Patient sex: M
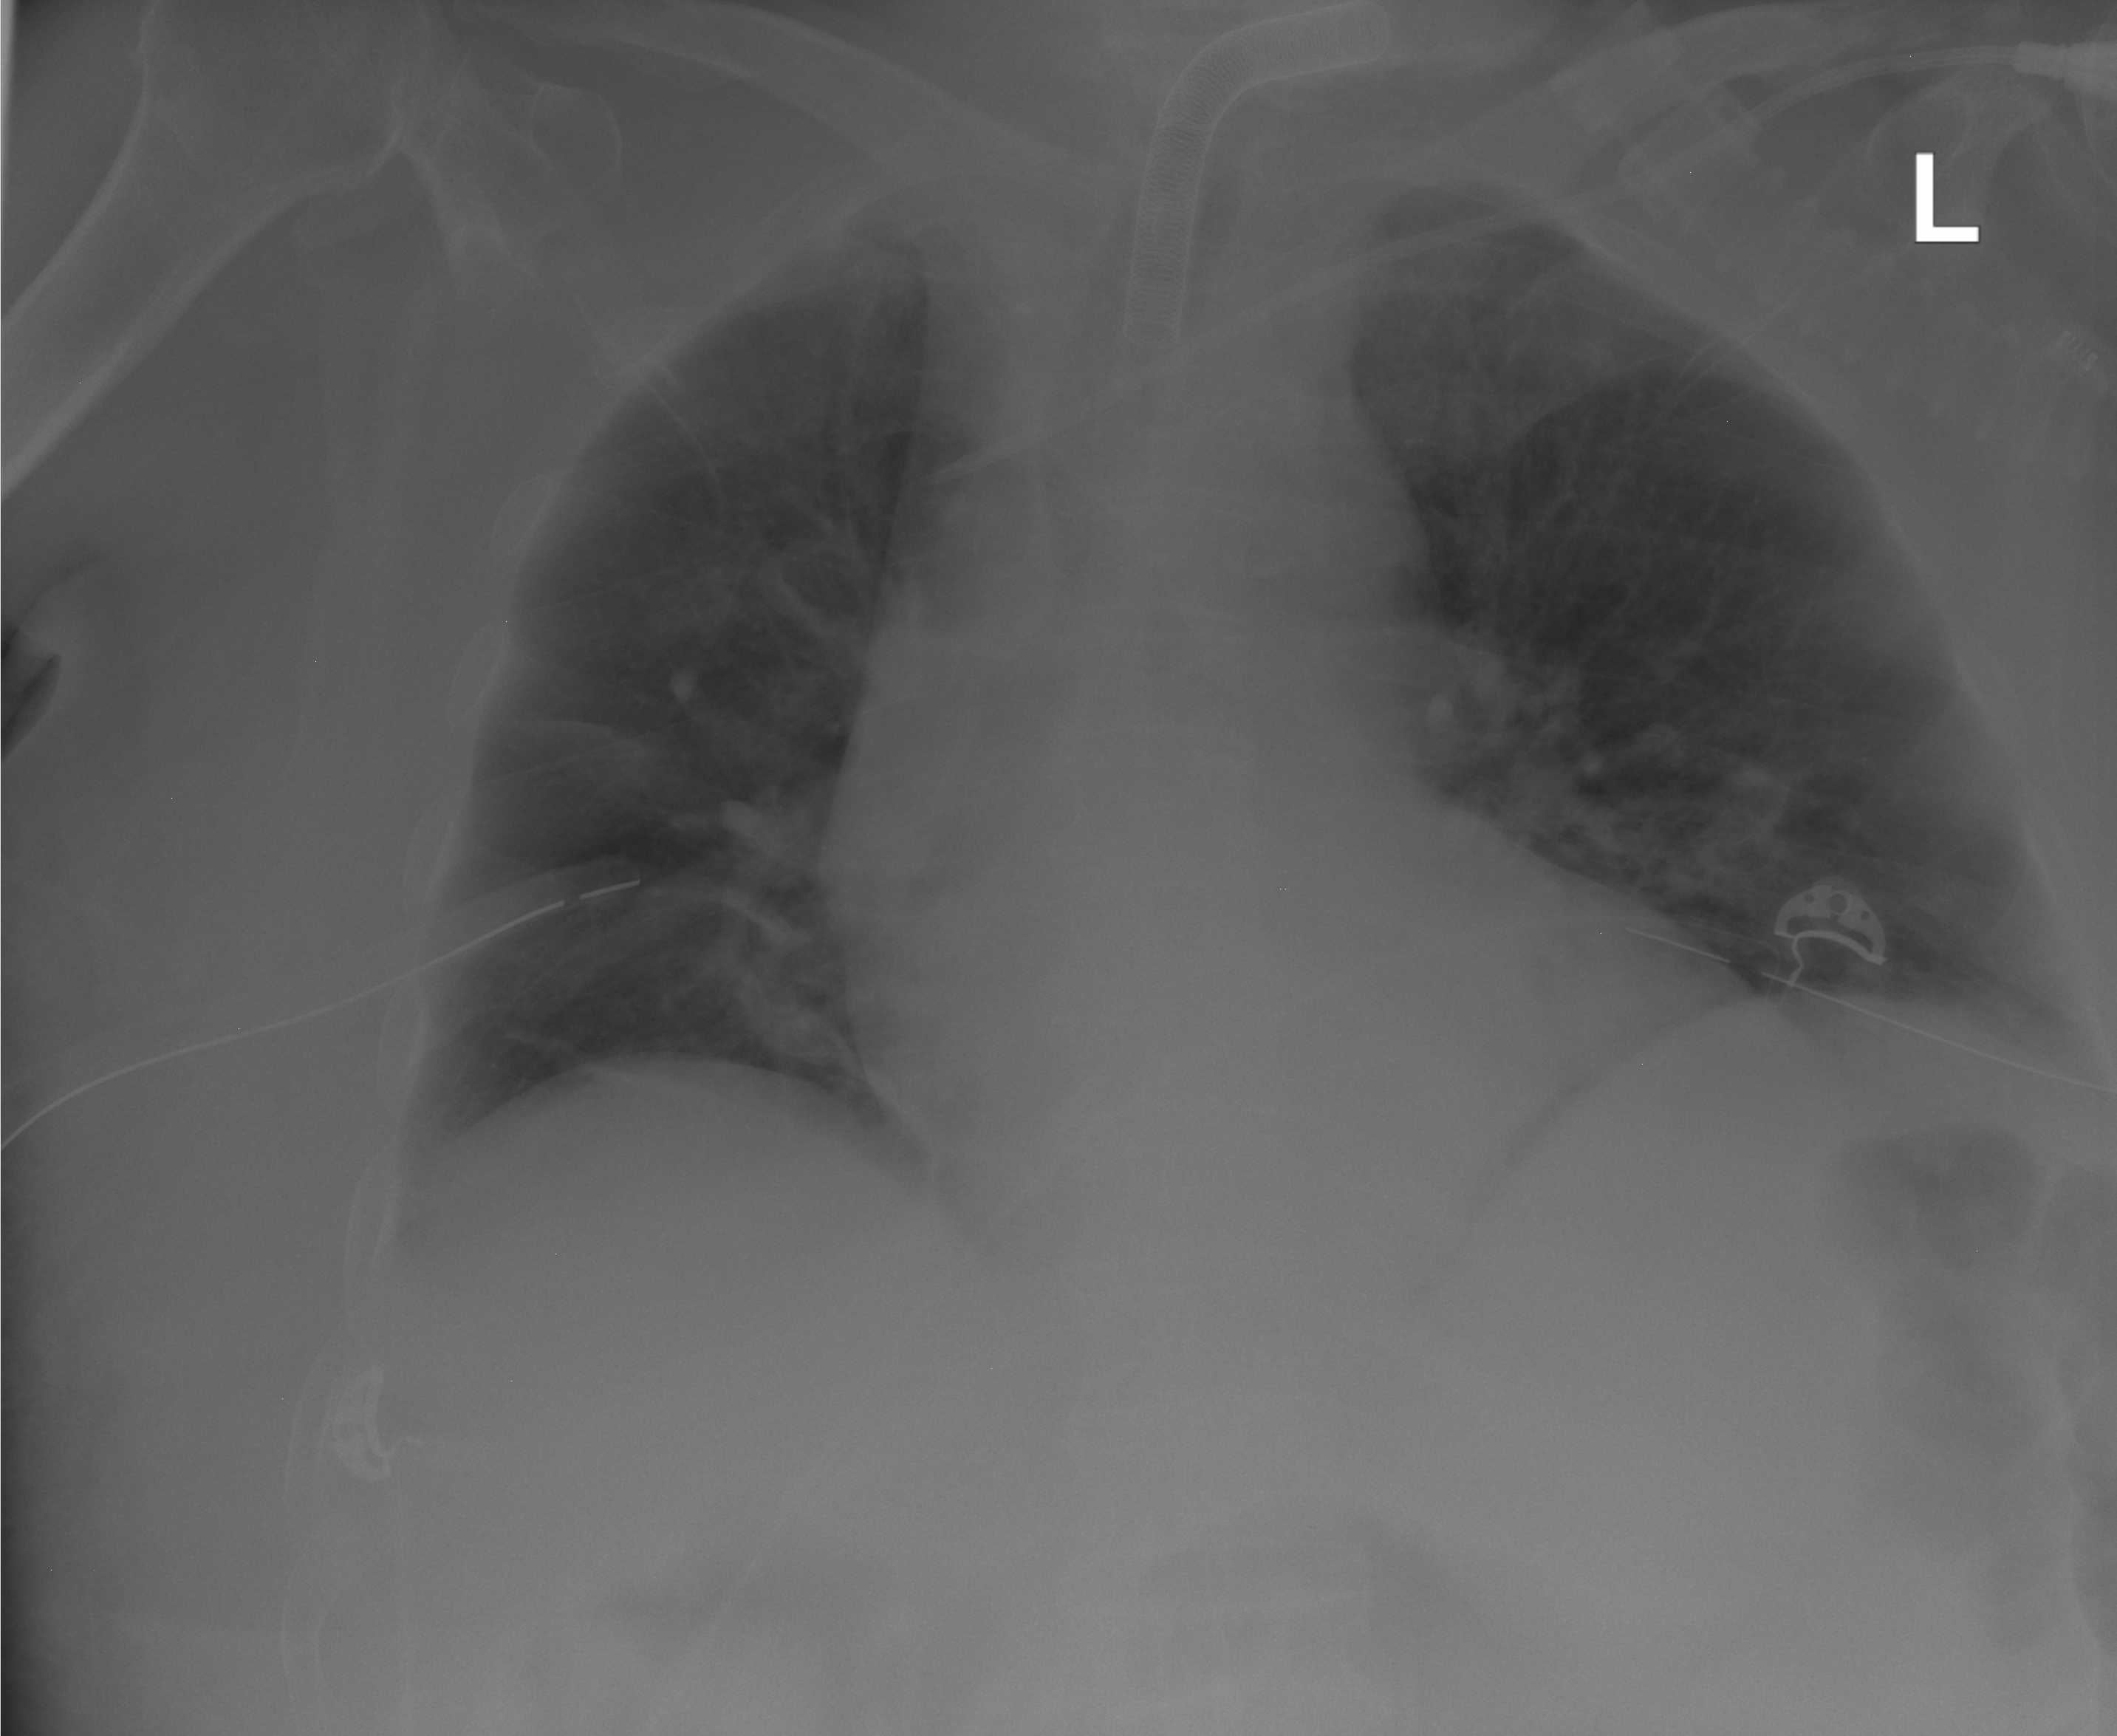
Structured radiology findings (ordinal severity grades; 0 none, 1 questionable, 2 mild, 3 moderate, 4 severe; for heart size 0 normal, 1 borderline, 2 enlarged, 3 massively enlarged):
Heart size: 2
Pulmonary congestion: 0
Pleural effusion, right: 0
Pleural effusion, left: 0
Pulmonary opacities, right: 0
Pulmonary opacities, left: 0
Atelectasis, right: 2
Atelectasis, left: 0